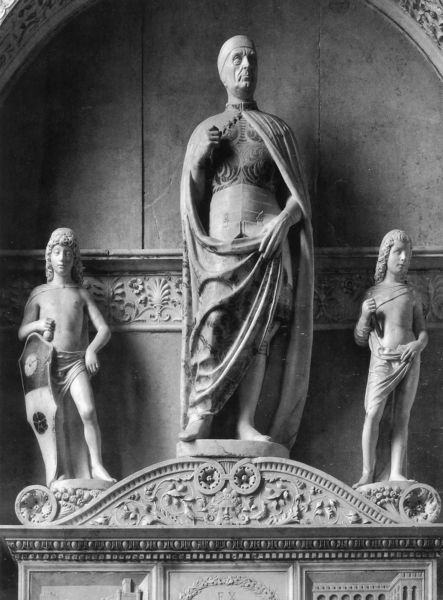
Titel: Grabmal für den Dogen Pietro Mocenigo
Künstler: Pietro Lombardo
Standort: Venedig, S. Giovanni e Paolo (EU - I - Venetien)
Schlagwörter: blätter, hand, mann, nackt, umhang, weiß, grau, marmor, männer, schwarz, tuch, haube, hochformat, ornament, alt, jung, kappe, mütze, wand, arm, falten, halten, sockel, stehen, stein, hände, kirche, figur, geistlicher, gewand, mantel, stehend, stoff, frontal, locken, renaissance, kinder, ranken, skulptur, statue, relief, bogen, italien, zwei, jungen, knaben, figuren, symmetrie, streng, floral, ornamente, verzierung, faltenwurf, plastik, foto, fotografie, photographie, nische, schild, alter, greis, schwarz-weiß, fäuste, ritter, rüstung, photo, fries, wappen, skulpturen, plastiken, statuen, voluten, grab, antik, ensemble, eierstab, standbild, gesichtsfalten, italienisch, frührenaissance, marmorskulpturen, schildknappe